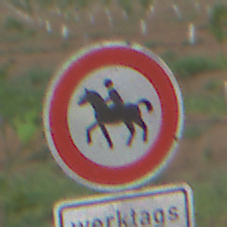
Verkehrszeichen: VerbotReiter
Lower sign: ZeitangabenMitBeschraenkungAufWochentage7
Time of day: SunriseSunset
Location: Outdoor (Nature)
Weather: PartlyCloudy
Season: NotSpecified
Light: Natural